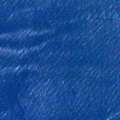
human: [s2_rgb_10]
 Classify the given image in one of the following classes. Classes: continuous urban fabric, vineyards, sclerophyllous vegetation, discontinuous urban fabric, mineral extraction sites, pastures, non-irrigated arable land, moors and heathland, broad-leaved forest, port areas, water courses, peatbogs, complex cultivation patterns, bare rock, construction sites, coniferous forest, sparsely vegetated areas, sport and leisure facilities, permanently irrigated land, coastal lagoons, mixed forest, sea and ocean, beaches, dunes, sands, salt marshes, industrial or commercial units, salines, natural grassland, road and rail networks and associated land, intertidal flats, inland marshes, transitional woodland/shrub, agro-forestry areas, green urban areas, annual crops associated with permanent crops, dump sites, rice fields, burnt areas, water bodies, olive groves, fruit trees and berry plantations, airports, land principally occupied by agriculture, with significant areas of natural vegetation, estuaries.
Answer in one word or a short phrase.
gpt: sea and ocean